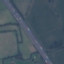
Land use / land cover: Highway